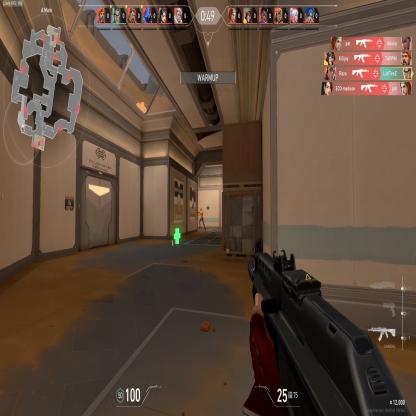
Label: enemy